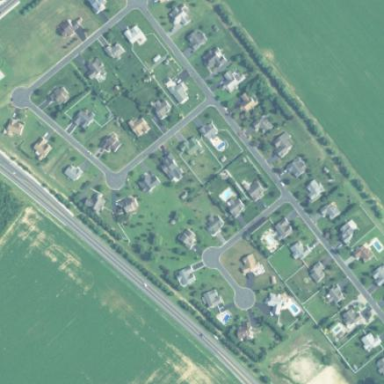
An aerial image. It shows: Residential area composed of single-family homes.